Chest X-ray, PA view. Patient: 66 years old, sex M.
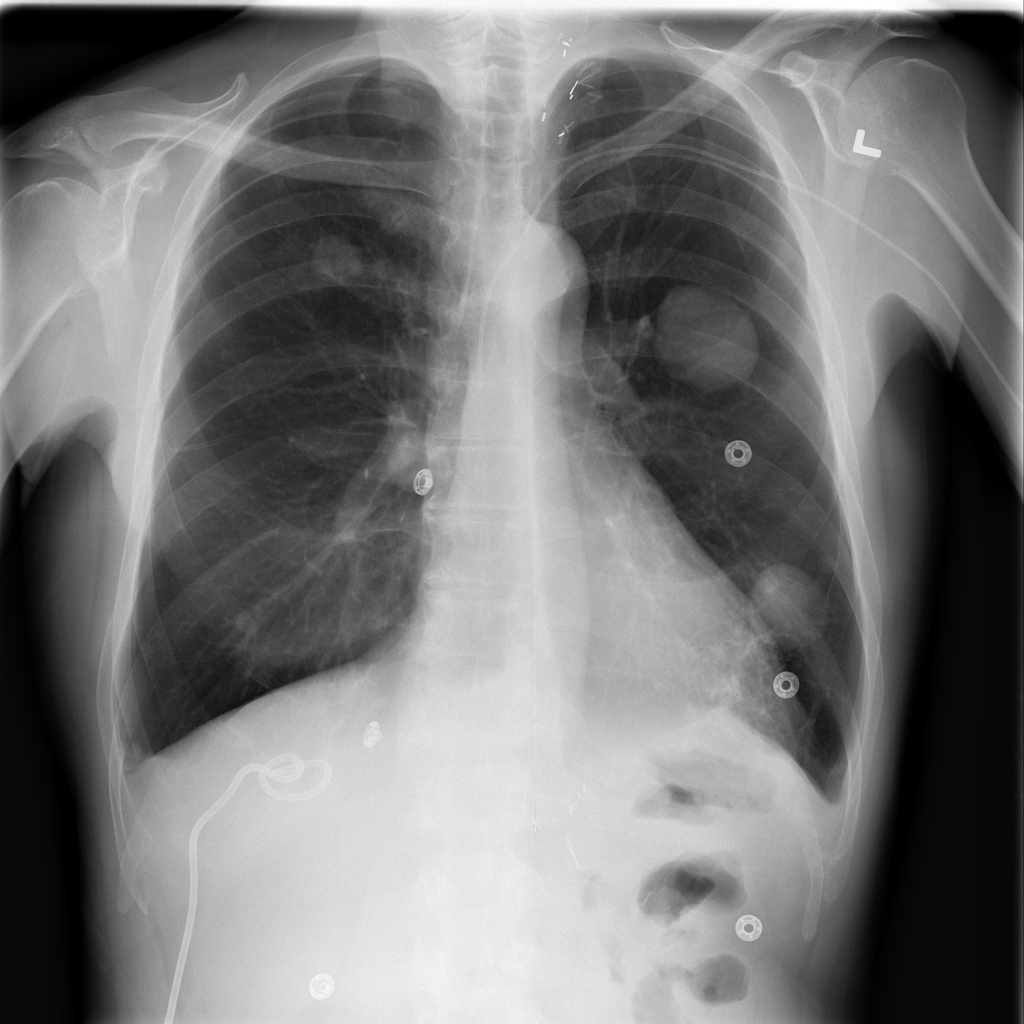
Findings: Mass, Nodule